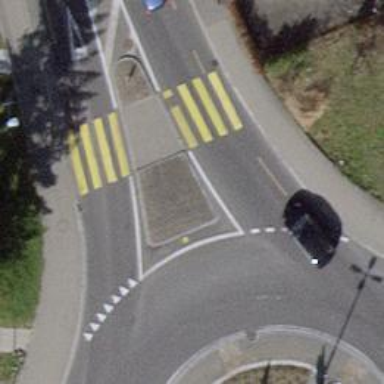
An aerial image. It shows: Traffic calming island.